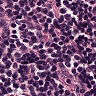
Metastatic tissue present: no